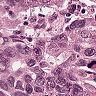
Metastatic tissue present: yes